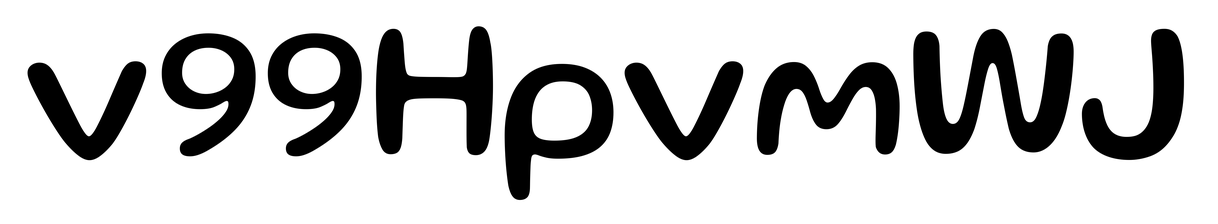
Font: Gluten_Regular